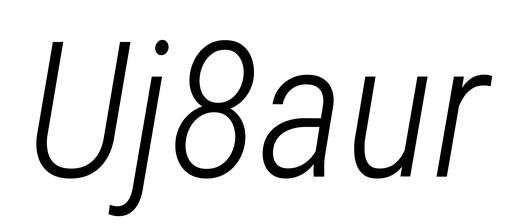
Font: Roboto-Italic_Condensed_Light_Italic